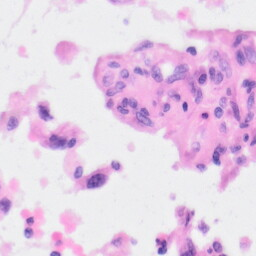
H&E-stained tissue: Kidney